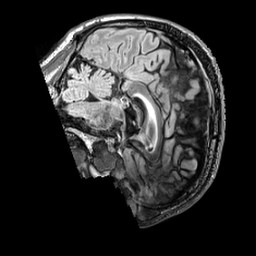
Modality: FLAIR
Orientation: sagittal
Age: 56
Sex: male
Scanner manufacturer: siemens
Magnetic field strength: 3 T
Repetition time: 5 s
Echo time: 0.387 s